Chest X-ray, AP view. Patient: 57 years old, sex M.
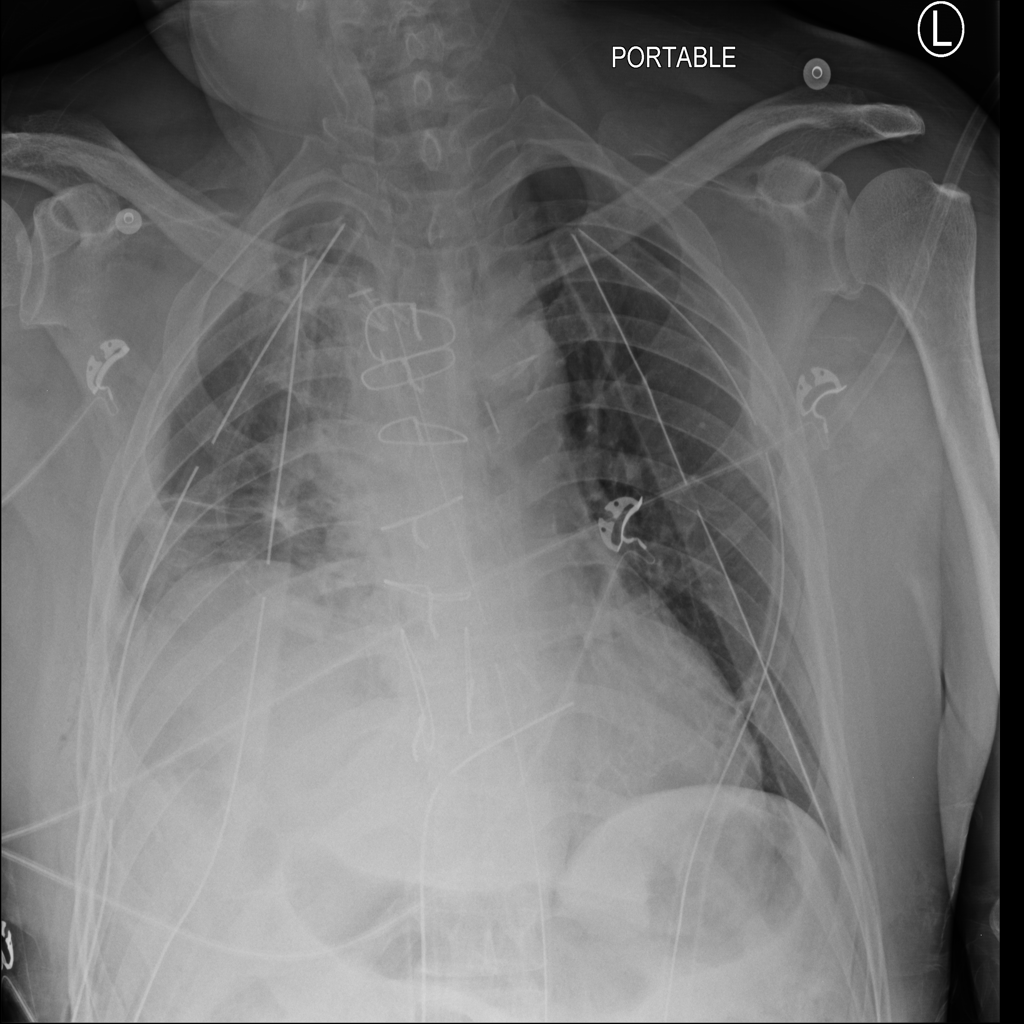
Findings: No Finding